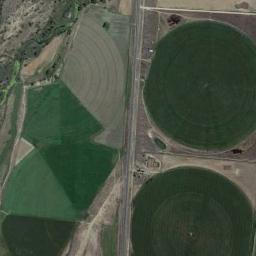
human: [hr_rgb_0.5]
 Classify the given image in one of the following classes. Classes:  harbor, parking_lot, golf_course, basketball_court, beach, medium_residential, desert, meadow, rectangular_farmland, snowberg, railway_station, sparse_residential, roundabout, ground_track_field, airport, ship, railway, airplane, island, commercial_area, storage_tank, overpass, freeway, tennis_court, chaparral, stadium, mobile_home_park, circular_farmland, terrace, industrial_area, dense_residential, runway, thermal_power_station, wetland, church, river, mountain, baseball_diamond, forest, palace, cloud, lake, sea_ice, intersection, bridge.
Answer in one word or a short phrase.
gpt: circular_farmland